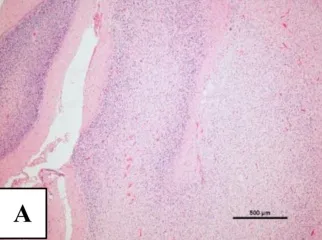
(A) Low power view showing diffuse infiltration into cerebellar folia. The folium on the left is preserved, some residual structures remain in the folium in the middle whilst the architecture of the folium on the right is completed effaced.
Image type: pathology (h&e)